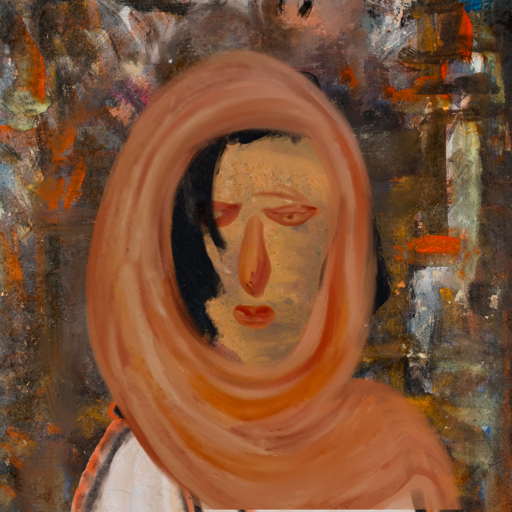
Background: GypsyQueen, Head And Neck Front: In_The_Sun, Face Front: Pious_Lady, Bust: Roy_Bahadur, Hair Front: Mosgoul, Head Accessory: Pious_Lady_Scarf, Second Necklace: Blank, Necklace: Blank, Baby: Blank